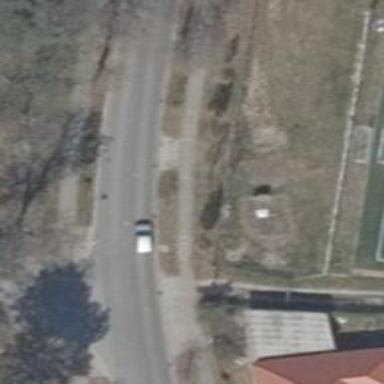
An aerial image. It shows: Emergency access point on the road.